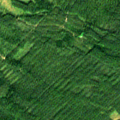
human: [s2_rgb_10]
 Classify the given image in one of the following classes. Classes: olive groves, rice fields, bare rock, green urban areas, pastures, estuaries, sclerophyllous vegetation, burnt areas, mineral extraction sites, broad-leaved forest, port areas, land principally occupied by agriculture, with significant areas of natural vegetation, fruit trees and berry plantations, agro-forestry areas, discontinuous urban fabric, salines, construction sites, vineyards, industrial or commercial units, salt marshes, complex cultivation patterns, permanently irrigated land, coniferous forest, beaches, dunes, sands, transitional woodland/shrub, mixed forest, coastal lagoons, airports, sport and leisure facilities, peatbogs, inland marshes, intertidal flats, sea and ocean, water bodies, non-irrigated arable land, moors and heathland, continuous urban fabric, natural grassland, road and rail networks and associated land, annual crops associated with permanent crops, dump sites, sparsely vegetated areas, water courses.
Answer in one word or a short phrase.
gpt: coniferous forest, mixed forest